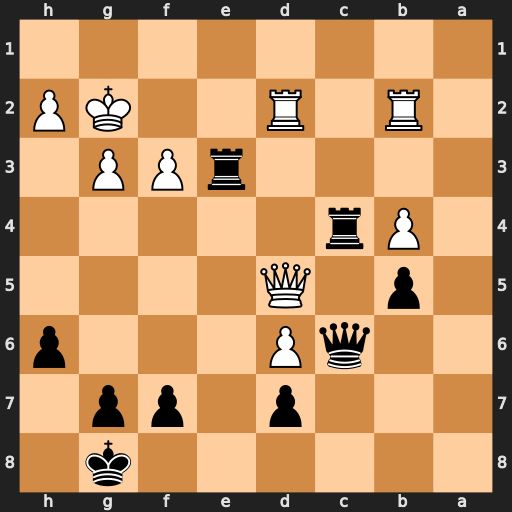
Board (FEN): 6k1/3p1pp1/2qP3p/1p1Q4/1Pr5/4rPP1/1R1R2KP/8
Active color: b
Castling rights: -
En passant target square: -
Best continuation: Re2+ Kh3 Qxd5